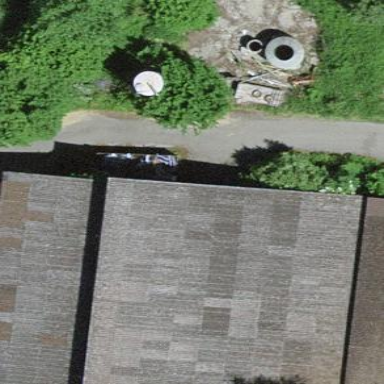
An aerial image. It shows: Rural barn.